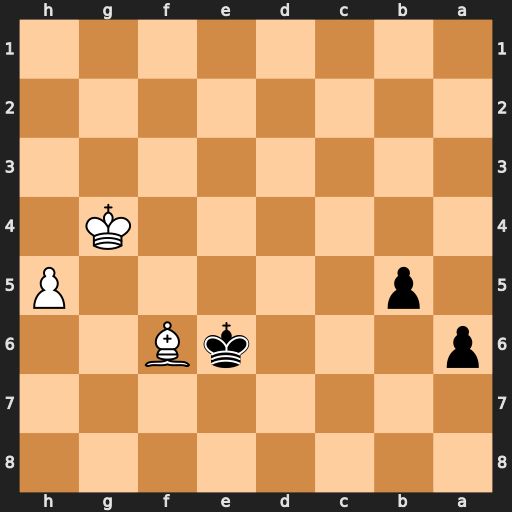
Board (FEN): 8/8/p3kB2/1p5P/6K1/8/8/8
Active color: b
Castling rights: -
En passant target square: -
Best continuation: Kxf6